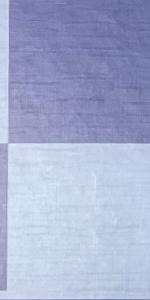
Label: Empty